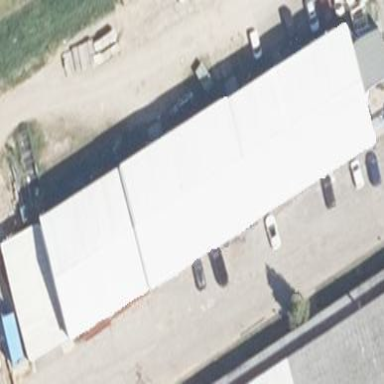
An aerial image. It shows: Commercial building.